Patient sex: M
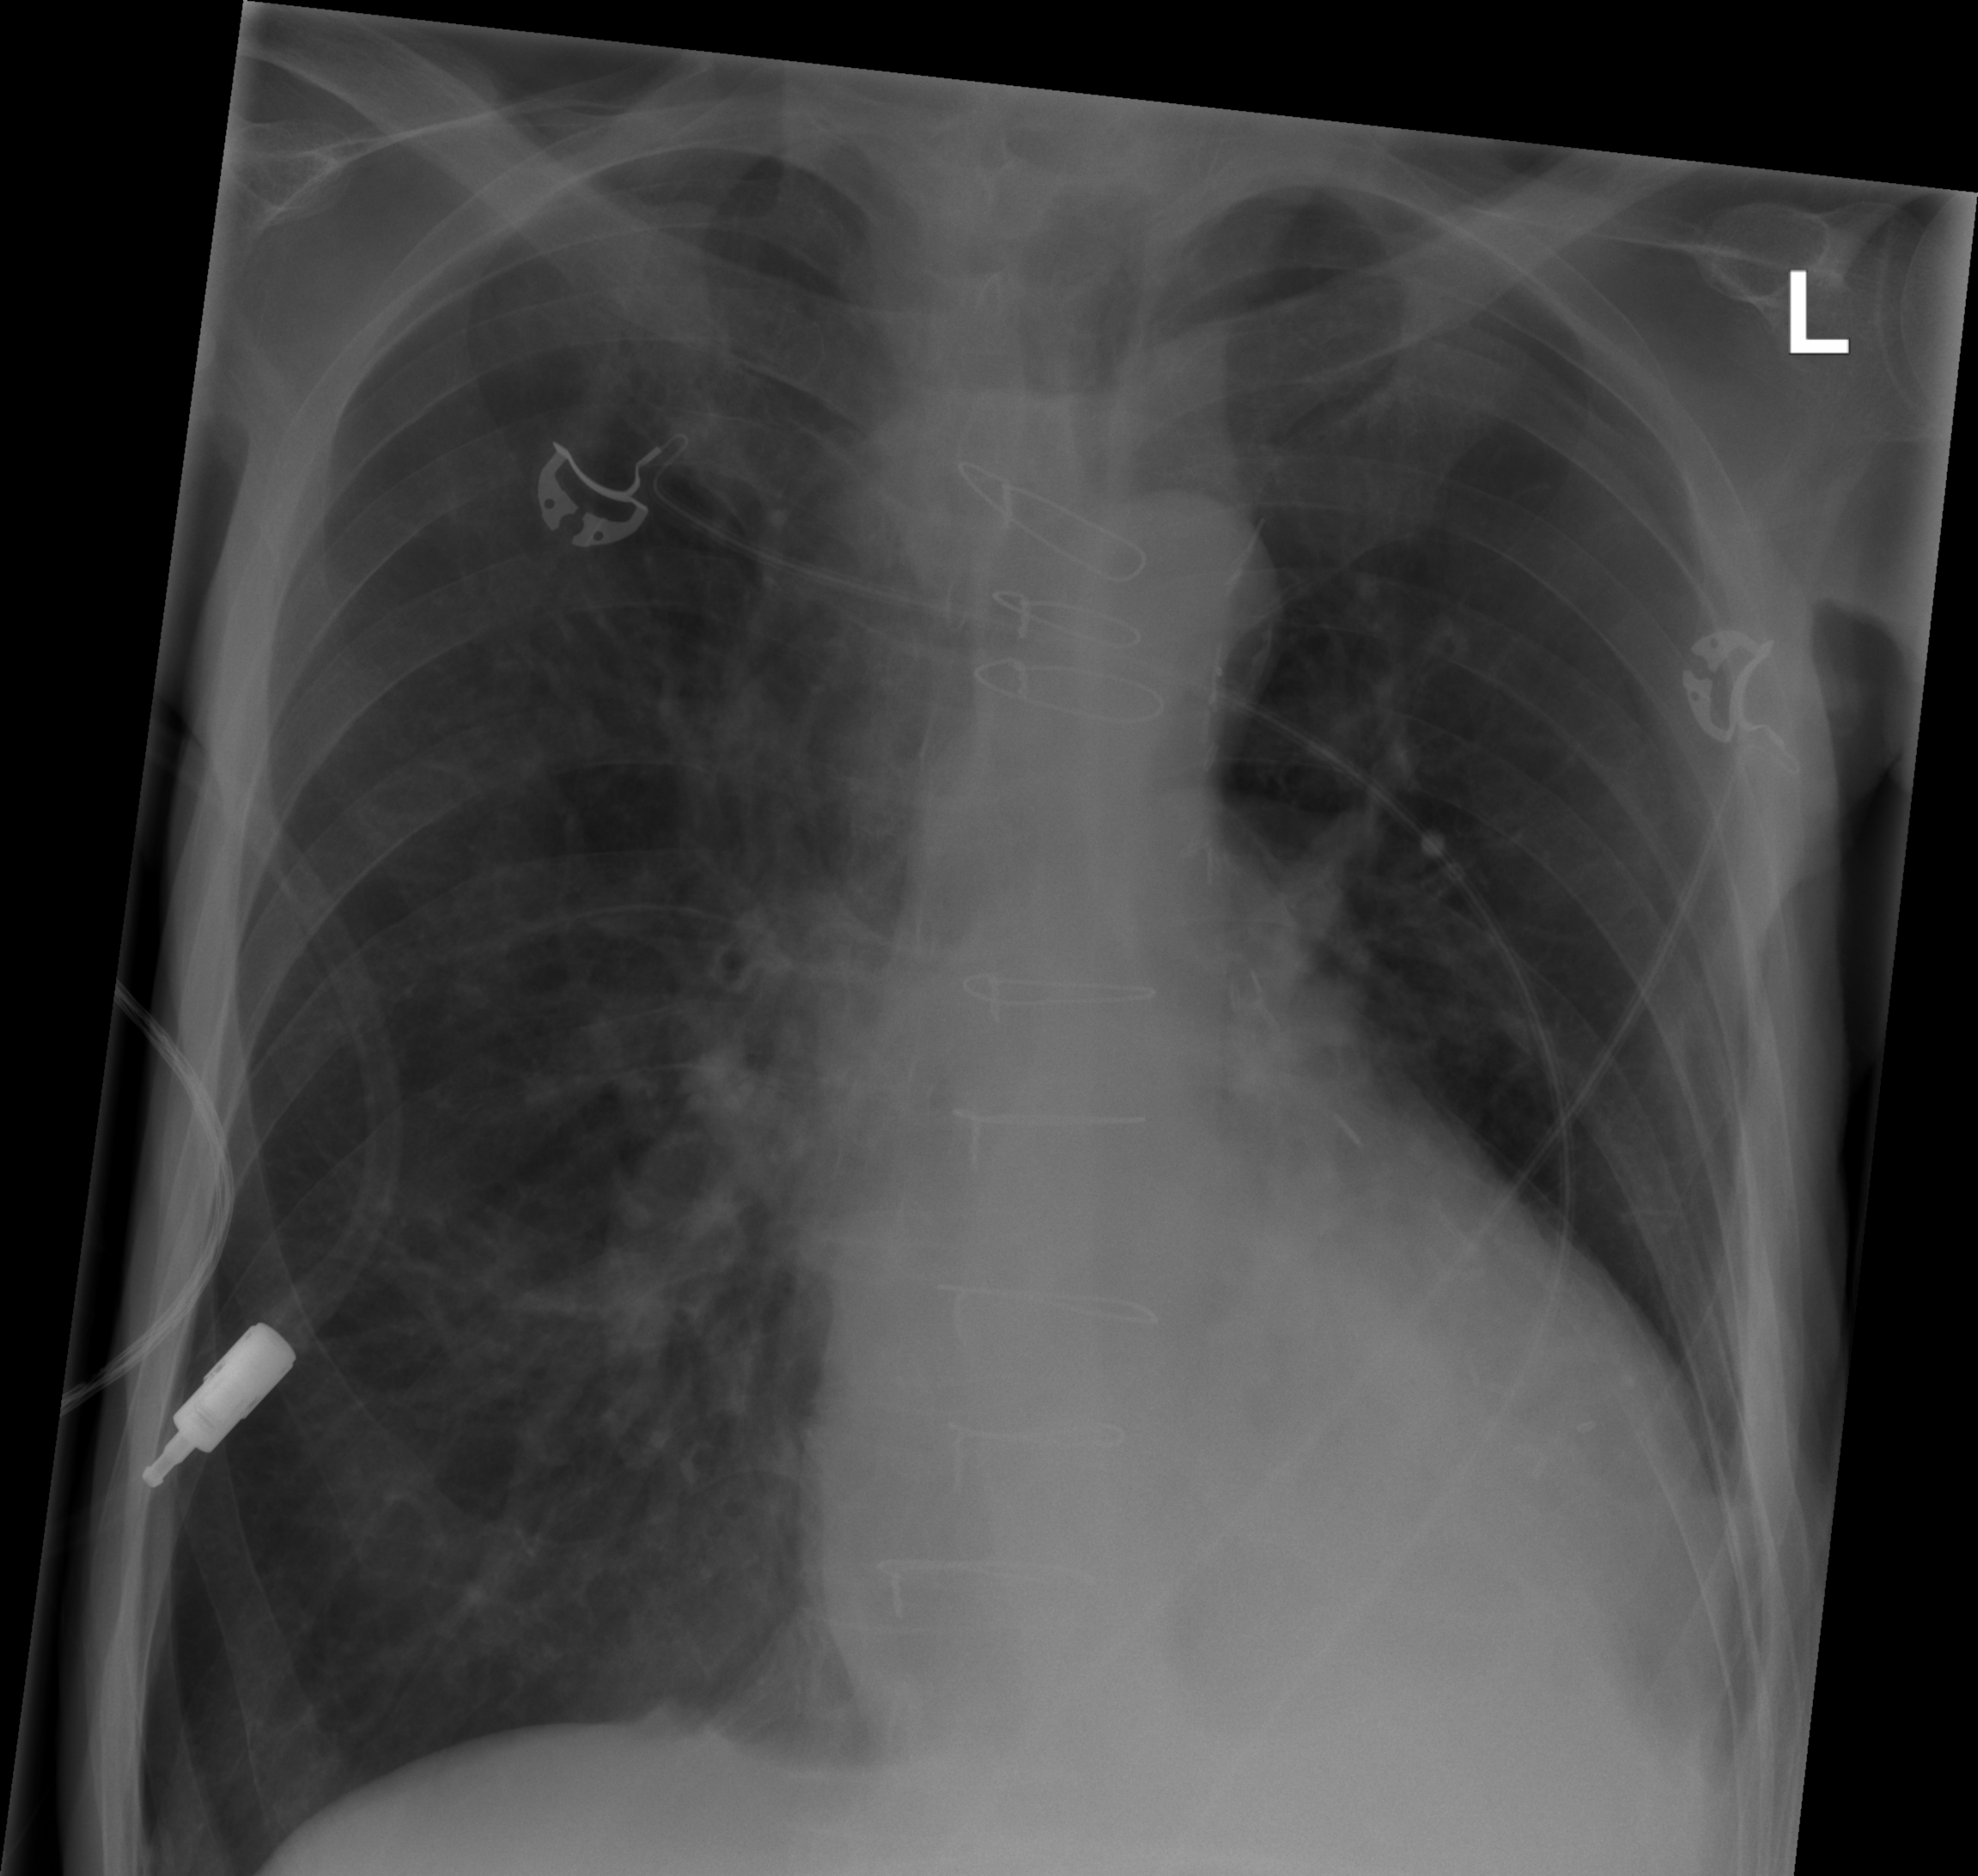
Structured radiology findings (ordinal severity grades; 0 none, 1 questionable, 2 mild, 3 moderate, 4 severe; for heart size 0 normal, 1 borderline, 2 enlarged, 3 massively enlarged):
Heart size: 2
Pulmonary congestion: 0
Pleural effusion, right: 0
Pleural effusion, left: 1
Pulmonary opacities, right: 0
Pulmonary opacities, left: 0
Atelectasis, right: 0
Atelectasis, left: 0